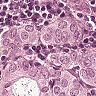
Metastatic tissue present: yes